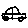
Label: car